Question: I'm doing an android application where I have to dynamically put a button inside the table row. The problem is that the button that I create is stretched as in the image below:

I also put some of the application code here below so you can understand better.
'''
protected void onCreate(Bundle savedInstanceState) {
super.onCreate(savedInstanceState);
setContentView(R.layout.activity_punteggio);
showAlertDialog_modality(R.layout.dialog_change_modality);
final TableLayout tableLayout = findViewById(R.id.tableLayout);
final RelativeLayout relativeLayout = findViewById(R.id.relativeLayout);
final Button btn_settings = findViewById(R.id.btn_settings);
Bundle datipassati = getIntent().getExtras();
String player = datipassati.getString("players");
giocatore = player.split("%");
Log.d("TAG", "array: " + giocatore[0]);
for (int i = 0; i < giocatore.length; i++) {
punti[i] = 0;
TableRow tbrow = new TableRow(this);
final TextView t3v = new TextView(this);
txPunti[i] = t3v;
//------------------------- Textview Player
final TextView t1v = new TextView(this);
t1v.setText(giocatore[i].toUpperCase());
t1v.setTextColor(Color.BLACK);
t1v.setGravity(Gravity.CENTER);
t1v.setTextSize(20);
t1v.setWidth(400);
tbrow.addView(t1v);
//-------------------- BTN MENO
Button btnMeno = new Button(this);
btnMeno.setText("-");
btnMeno.setTextColor(Color.BLACK);
btnMeno.setGravity(Gravity.CENTER);
tbrow.addView(btnMeno);
btnMeno.setOnClickListener(new View.OnClickListener() {
public void onClick(View v) {
removepoint(t3v);
}
});
// --------------------- TEXT VIEW PUNTI
t3v.setText(punti[i]+"");
t3v.setTextSize(25);
t3v.setMaxWidth(150);
t3v.setPadding(20,0,20,0);
t3v.setTypeface(t3v.getTypeface(), Typeface.BOLD);
t3v.setTextColor(Color.RED);
t3v.setGravity(Gravity.CENTER);
tbrow.addView(t3v);
//----------------------------- BTN PIU
Button btnPiu = new Button(this);
btnPiu.setBackground(ContextCompat.getDrawable(Activity_punteggio.this, R.drawable.ic_add_circle_black_24dp));
btnPiu.setTextColor(Color.BLACK);
btnPiu.setGravity(Gravity.CENTER);
tbrow.addView(btnPiu);
btnPiu.setOnClickListener(new View.OnClickListener() {
public void onClick(View v) {
addPoint(t3v, t1v);
}
});
tableLayout.addView(tbrow);
}
btn_settings.setOnClickListener(new View.OnClickListener() {
@Override
public void onClick(View v) {
showAlertDialog_modality(R.layout.dialog_change_modality);
}
});
}
'''
Here's also the xml file:
'''
<?xml version="1.0" encoding="utf-8"?>
<RelativeLayout xmlns:android="http://schemas.android.com/apk/res/android"
xmlns:app="http://schemas.android.com/apk/res-auto"
xmlns:tools="http://schemas.android.com/tools"
android:id="@+id/relativeLayout"
android:layout_width="match_parent"
android:layout_height="match_parent"
tools:context=".Activity_punteggio">
<Button
android:id="@+id/btn_settings"
android:layout_width="55dp"
android:layout_height="32dp"
android:layout_alignParentLeft="true"
android:layout_alignParentTop="true"
android:layout_marginTop="0dp"
android:layout_marginRight="1dp"
android:background="@android:color/transparent"
android:drawableBottom="@drawable/ic_settings_black_24dp" />
<TextView
android:id="@+id/title_player"
android:layout_width="wrap_content"
android:layout_height="wrap_content"
android:layout_centerHorizontal="true"
android:layout_marginTop="20dp"
android:text="Chip-Chop"
android:textSize="25dp"
android:textStyle="bold|italic" />
<TableLayout
android:id="@+id/tableLayout"
android:layout_width="match_parent"
android:layout_height="match_parent"
android:layout_marginTop="80dp">
</TableLayout>
</RelativeLayout>
'''
I hope you could help me.
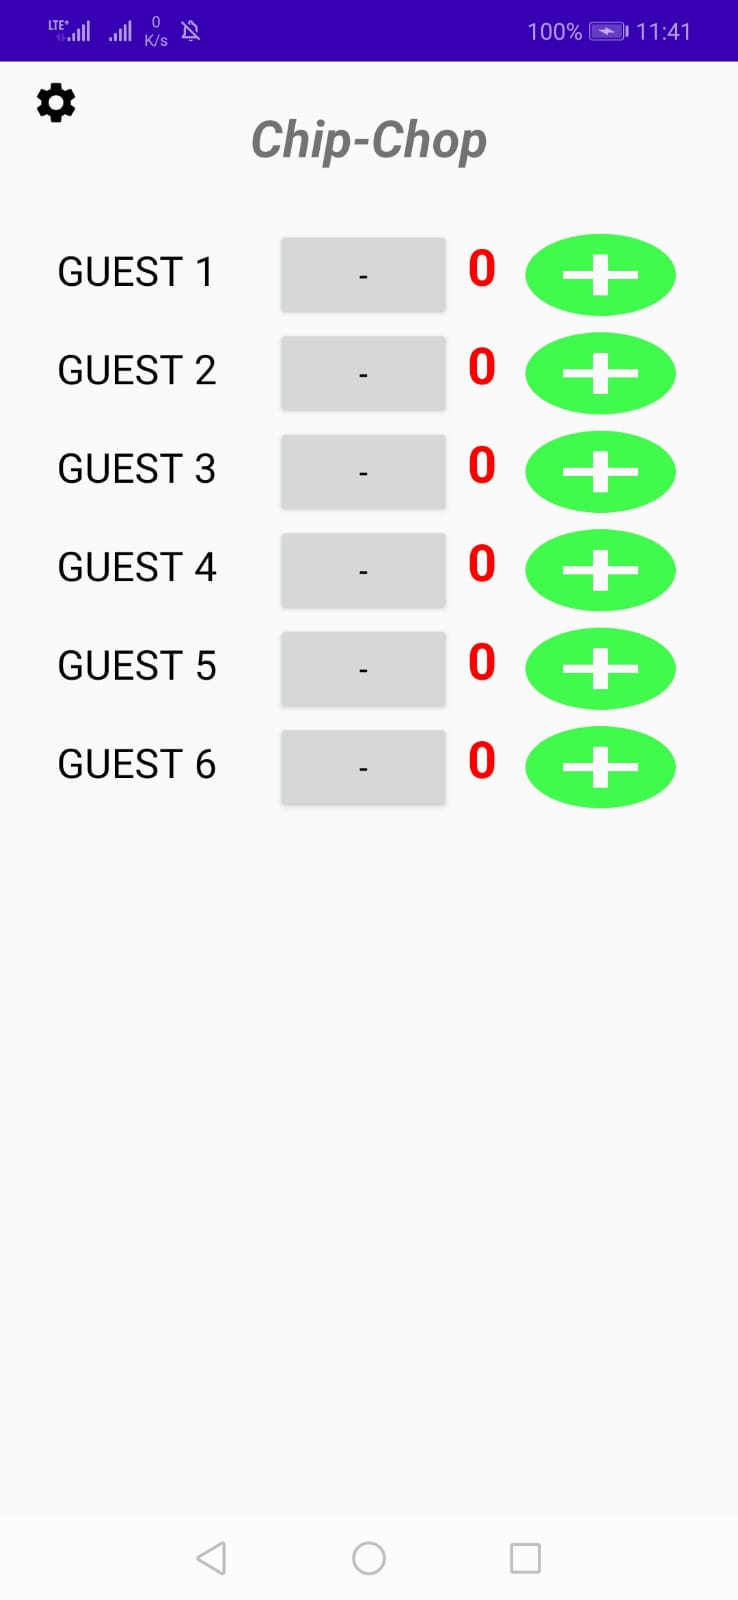
Answer: > Please check this solution. setImageResource is the method assign
image resource. Set background method is recommended for the
background of the button.
'''
ImageButton btnPiu = new ImageButton(this);
btnPiu.setImageDrawable(ContextCompat.getDrawable(Activity_punteggio.this, R.drawable.ic_add_circle_black_24dp));
btnPiu.setTextColor(Color.BLACK);
btnPiu.setGravity(Gravity.CENTER);
tbrow.addView(btnPiu);
btnPiu.setOnClickListener(new View.OnClickListener() {
public void onClick(View v) {
addPoint(t3v, t1v);
}
});
tableLayout.addView(tbrow);
'''
> I used ImageButton other than Button.
setImageDrawable